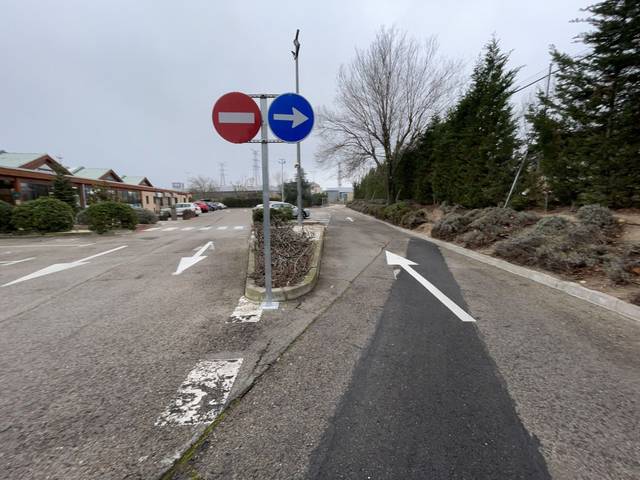
Region: Spain
Coordinates: 40.452, -3.882